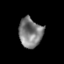
Tissue: prostate
Cell type: NK cells
Senescence score: 0.3343
Nuclear area (px): 672
Mean DAPI intensity: 125.009